Question: I have a data set like this
'''
head(data)
V1 V2
[1,] NA NA
[2,] NA NA
[3,] NA NA
[4,] 5 2
[5,] 5 2
[6,] 5 2
'''
where
'''
unique(data$V1)
[1] NA 5 4 3 2 1 0 6 7 9 8
unique(data$V2)
[1] NA 2 6 1 5 3 7 4 0 8 9
'''
What I would like to do is a plot similar to this
'''
plot(df$V1,df$V2)
'''

but with a colour indicator indicating how many match there are with a grid instead of points.
Can anyone help me?
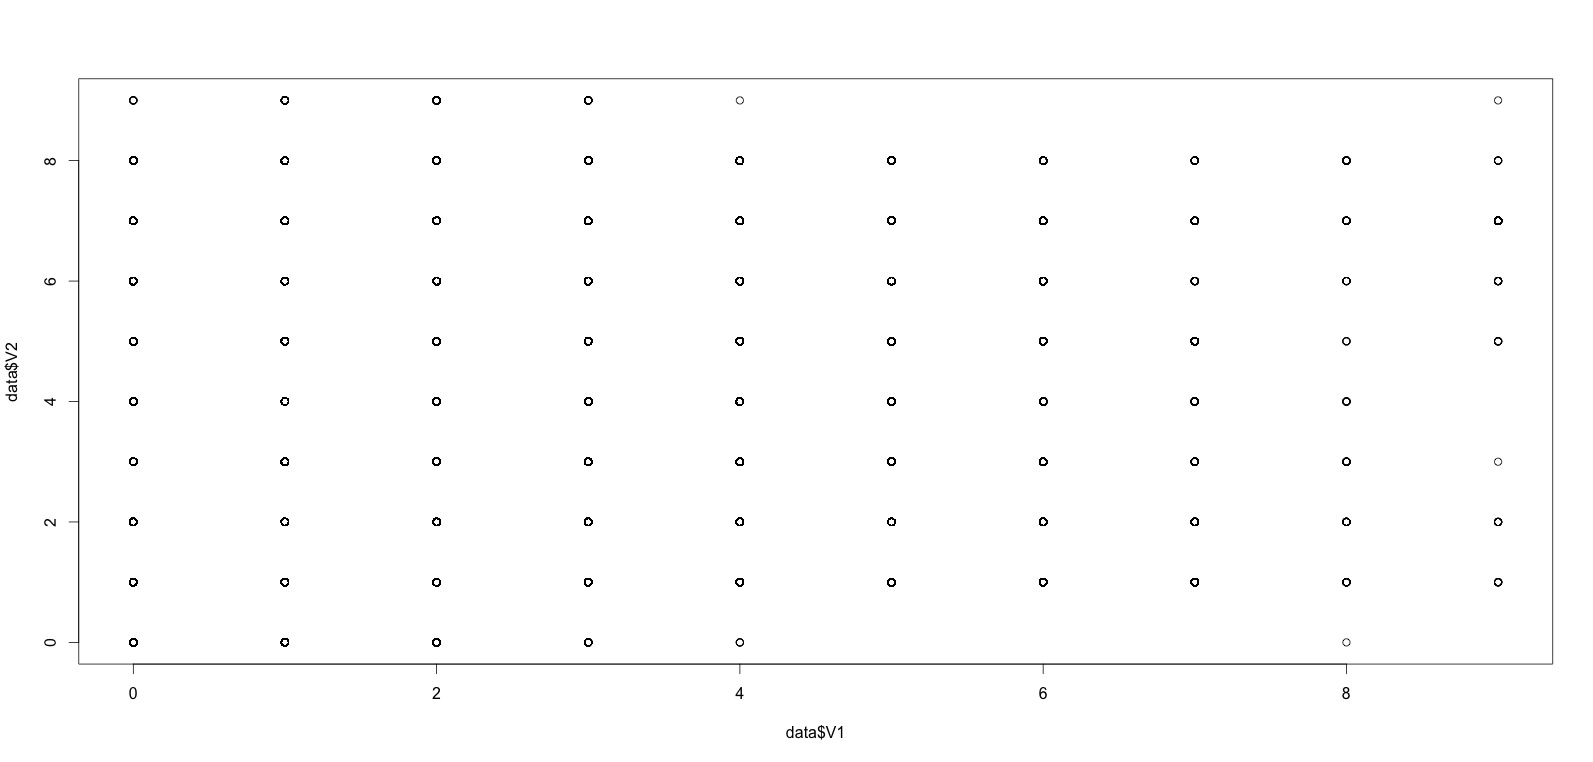
Answer: It looks like this may be what you want - first you tabulate using 'table()', then plot a heatmap of the table using 'heatmap()':
'''
set.seed(1)
data <- data.frame(V1=sample(1:10,100,replace=TRUE),V2=sample(1:10,100,replace=TRUE))
foo <- table(data)
heatmap(foo,Rowv=NA,Colv=NA)
'''